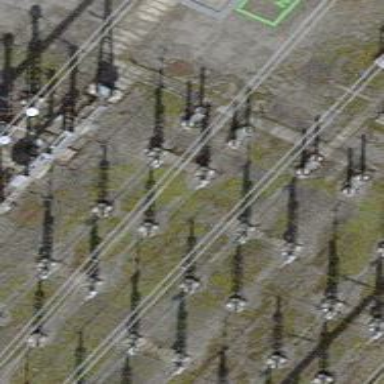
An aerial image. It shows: Switch for power supply.